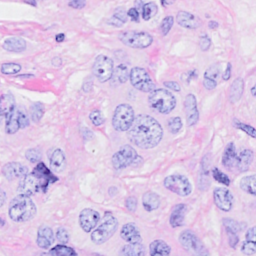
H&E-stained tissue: Breast